Current action and preconditions to check: path_clear

Your task: For each precondition in the list above, predict whether it will hold at this action.

Consider the current scene as observed from the mobile robot's camera, and analyze the predicted future states of all dynamic agents (e.g., people, animals, vehicles, or any moving entities) within the NEXT SECOND.

IMPORTANT: Only answer "very likely" if you are absolutely certain—based on strong, clear evidence—that a dynamic agent will violate the precondition in the predicted future state. Do NOT answer "very likely" for unlikely, ambiguous, or low-probability risks.

Ask yourself for each precondition: Is there a high probability, with clear and convincing evidence, that the predicted future states of any dynamic agent will interfere with the predicted future state of the currently executing action within the NEXT SECOND, causing that precondition to fail?

Assess the risk level based on these predictions. Use "likely" or "very likely" if motions create a clear risk of interference.

Use "neutral" or "improbable" if agents are nearby but their predicted paths are clearly diverging or non-conflicting.

Failure Risk Categories: "very improbable", "improbable", "neutral", "likely", "very likely"

Answer Format: Output ONLY the probability_of_failure value from these categories: "very improbable", "improbable", "neutral", "likely", "very likely"

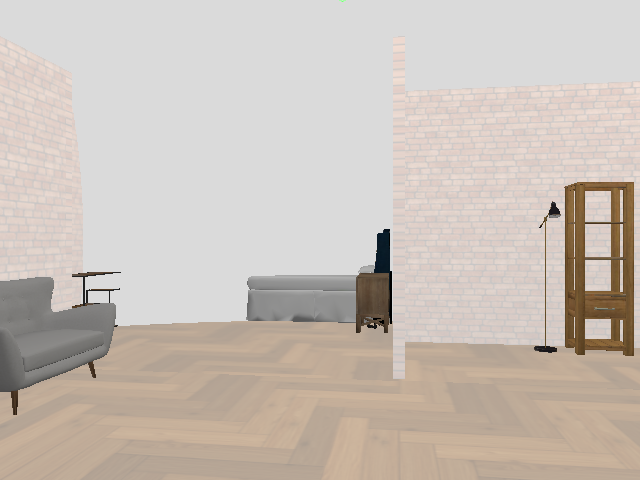

Answer: very improbable